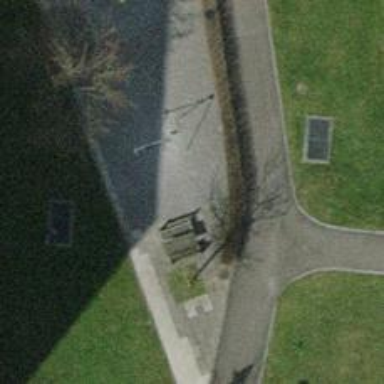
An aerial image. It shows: Bench for seating.